Interaction volume radius: 5 \u00c5
Interaction volume height: 10 \u00c5
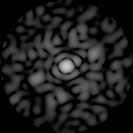
Disorder parameter: 0.7538